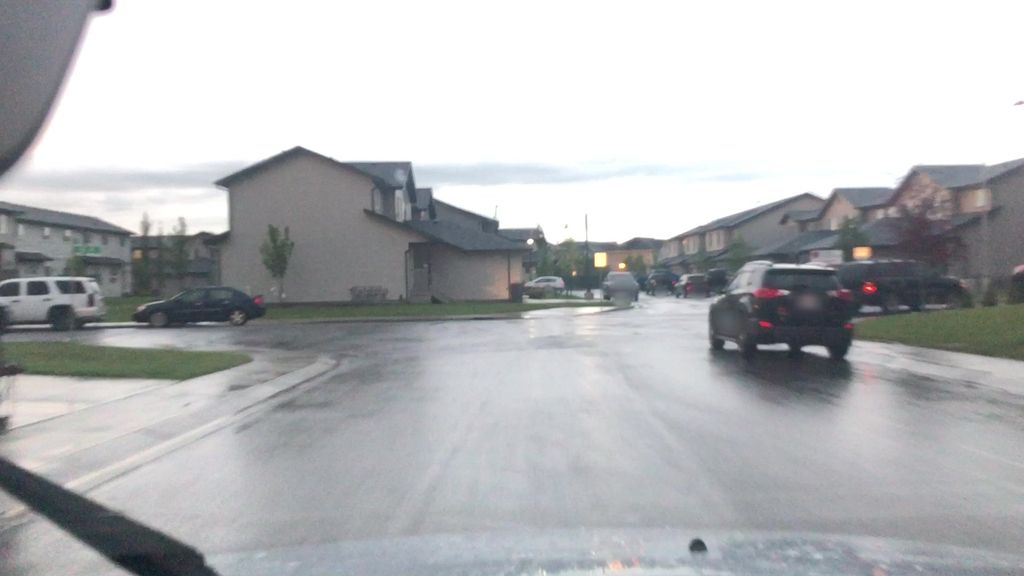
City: edmonton